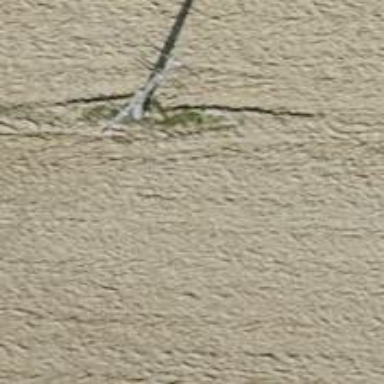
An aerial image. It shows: Concrete power pole.